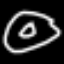
Label: donut